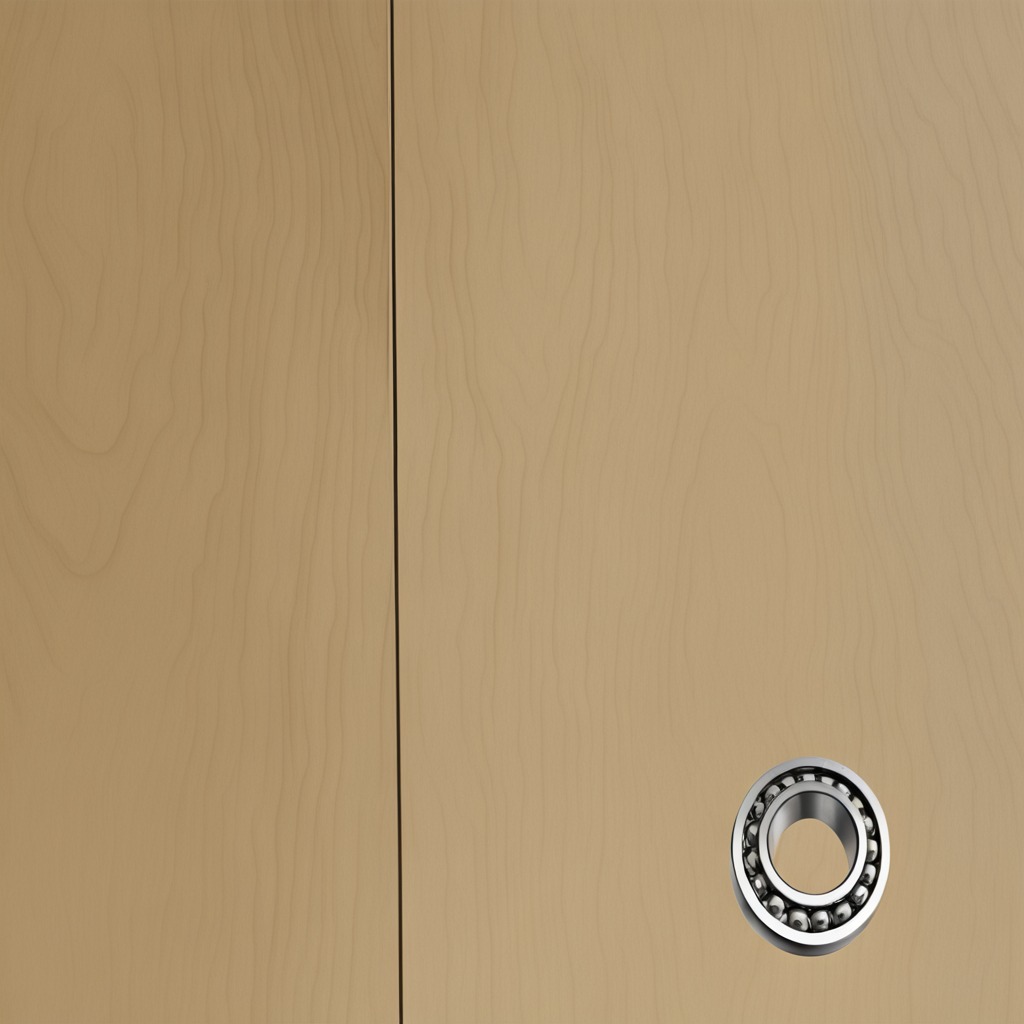
A metal ball bearing is lying on the plywood surface in a paint workshop lit by afternoon window light.